【题型】解答题　【知识点】立体几何　【难度】easy
正四棱柱 \(ABCD-A_1B_1C_1D_1\) 的底面边长 \(AB=2\)，若异面直线 \(A_1A\) 与 \(B_1C\) 所成角的大小为 \(\arctan \dfrac{1}{2}\)，求正四棱柱 \(ABCD-A_1B_1C_1D_1\) 的侧面积和体积。

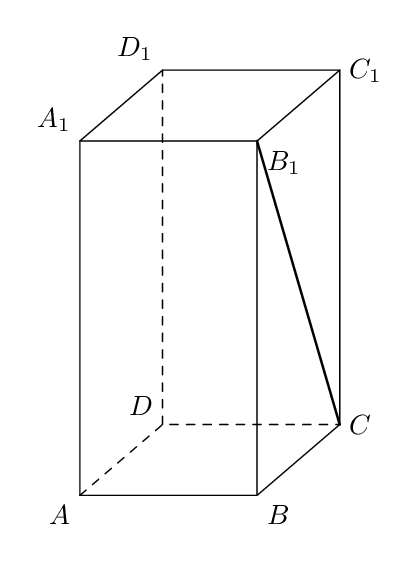
【解答】
\textbf{【答案】} \(S = 32\)，\(V = 16\)。
\textbf{【分析】}首先根据异面直线所成的角，求 \(BB_1\)，再求正四棱柱的侧面积和体积。
\textbf{【详解】}
\[
\because AA_1 \parallel BB_1,
\]
\(\therefore\) 异面直线 \(A_1A\) 与 \(B_1C\) 所成角是 \(\angle CB_1B\)，
\[
\therefore \tan \angle CB_1B = \frac{BC}{BB_1} = \frac{1}{2},
\]
\[
\because BC = AB = 2, \quad \therefore BB_1 = 4,
\]
\(\therefore\) 正四棱柱 \(ABCD-A_1B_1C_1D_1\) 的侧面积 \(S = 4 \times 2 \times 4 = 32\)，体积 \(V = 2 \times 2 \times 4 = 16\)。